Field crop: maize
Growth stage: 2
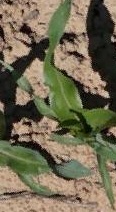
Species: maize